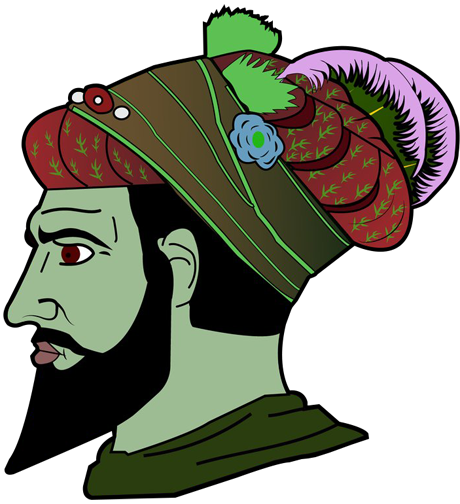
Label: 4_Yes_Chad